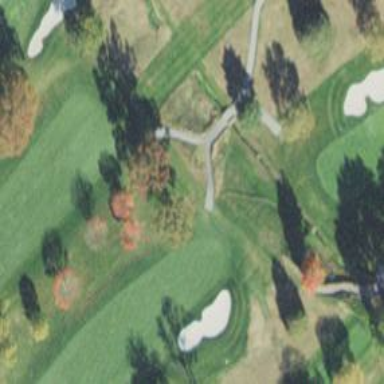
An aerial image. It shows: Path for both roads and golfers.